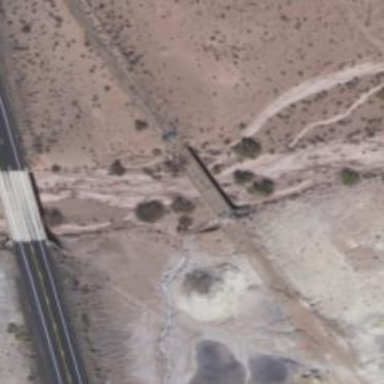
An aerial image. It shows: Track road on bridge with grade 1 track type.